Question: This happens when I try to write Greek in Eclipse as a string.

How do I fix this?
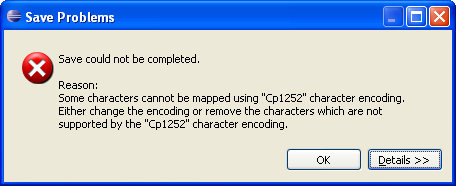
Answer: Preferences > General > Workspace > Text file encoding > UTF-8 (or whatever you want that supports your character encoding set).
You might also have to fix it in the project preferences if this has been set there.